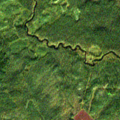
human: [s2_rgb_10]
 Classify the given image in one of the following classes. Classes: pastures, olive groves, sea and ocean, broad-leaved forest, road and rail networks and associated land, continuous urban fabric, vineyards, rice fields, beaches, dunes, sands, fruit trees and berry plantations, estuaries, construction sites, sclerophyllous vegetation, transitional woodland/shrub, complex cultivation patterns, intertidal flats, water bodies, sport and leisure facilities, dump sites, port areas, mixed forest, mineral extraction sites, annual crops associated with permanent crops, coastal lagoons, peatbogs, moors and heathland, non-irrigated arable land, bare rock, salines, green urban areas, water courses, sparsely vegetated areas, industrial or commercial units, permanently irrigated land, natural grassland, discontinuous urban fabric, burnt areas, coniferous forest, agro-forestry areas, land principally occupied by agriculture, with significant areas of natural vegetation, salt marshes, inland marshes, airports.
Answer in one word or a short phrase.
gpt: coniferous forest, mixed forest, transitional woodland/shrub